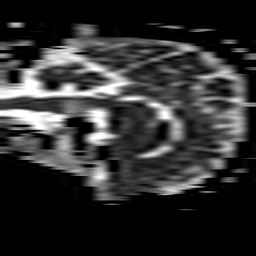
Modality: ADC
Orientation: sagittal
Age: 54
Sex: female
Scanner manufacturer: philips
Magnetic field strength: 3 T
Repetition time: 3.084 s
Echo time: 0.076 s